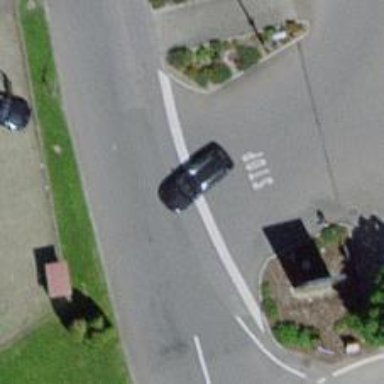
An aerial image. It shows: Asphalt parking aisle road for service vehicles.